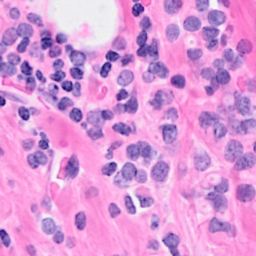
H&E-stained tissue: Breast